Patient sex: F
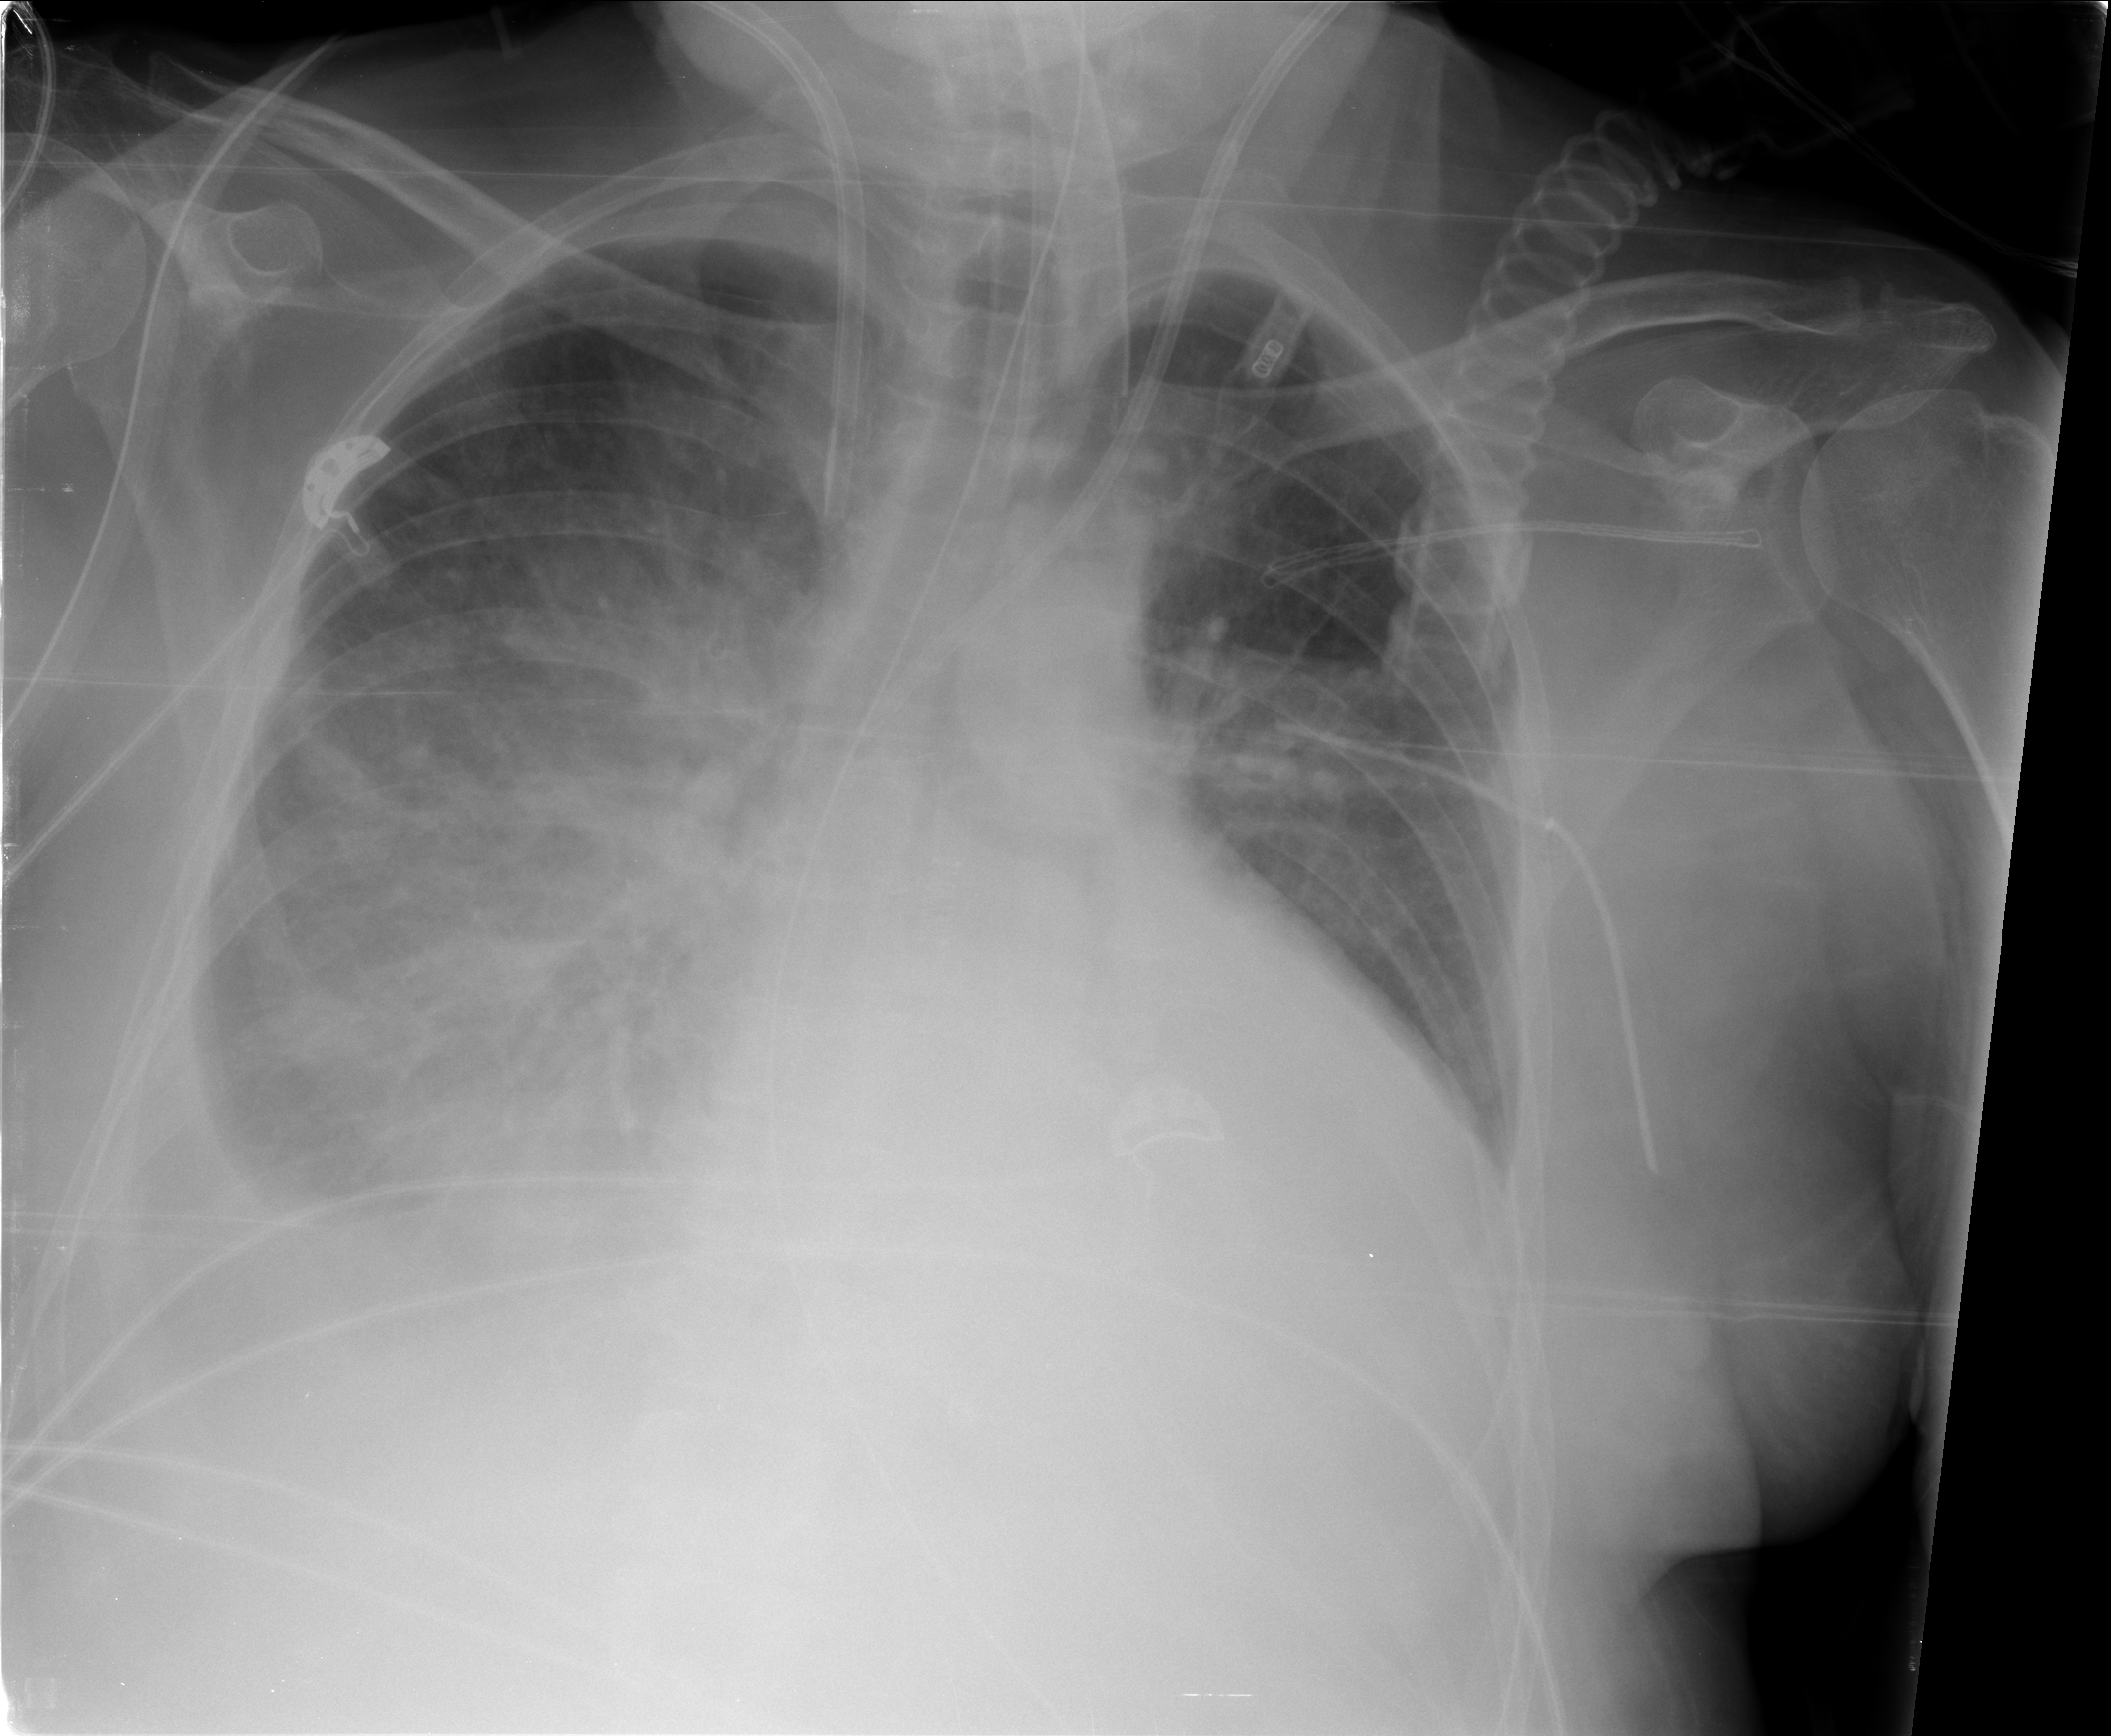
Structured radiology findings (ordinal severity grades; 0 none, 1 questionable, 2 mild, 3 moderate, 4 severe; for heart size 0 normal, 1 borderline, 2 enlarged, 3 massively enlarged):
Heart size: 3
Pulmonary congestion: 3
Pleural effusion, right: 3
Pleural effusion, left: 2
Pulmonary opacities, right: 1
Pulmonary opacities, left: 0
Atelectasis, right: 3
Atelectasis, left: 2